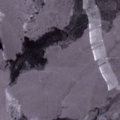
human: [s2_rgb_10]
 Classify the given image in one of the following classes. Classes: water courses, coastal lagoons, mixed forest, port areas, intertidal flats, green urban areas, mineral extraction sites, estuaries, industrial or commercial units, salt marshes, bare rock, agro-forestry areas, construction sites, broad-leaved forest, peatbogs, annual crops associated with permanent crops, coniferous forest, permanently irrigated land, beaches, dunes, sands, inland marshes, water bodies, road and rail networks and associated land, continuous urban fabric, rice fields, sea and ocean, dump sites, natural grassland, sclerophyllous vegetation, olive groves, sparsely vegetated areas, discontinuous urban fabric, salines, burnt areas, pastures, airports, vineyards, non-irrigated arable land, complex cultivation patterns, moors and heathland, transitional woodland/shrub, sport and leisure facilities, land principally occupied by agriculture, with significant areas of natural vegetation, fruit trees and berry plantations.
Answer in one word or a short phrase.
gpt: sea and ocean